Aerial crown-view tile of a tropical tree (Barro Colorado Island, Panama), acquired 20241216:
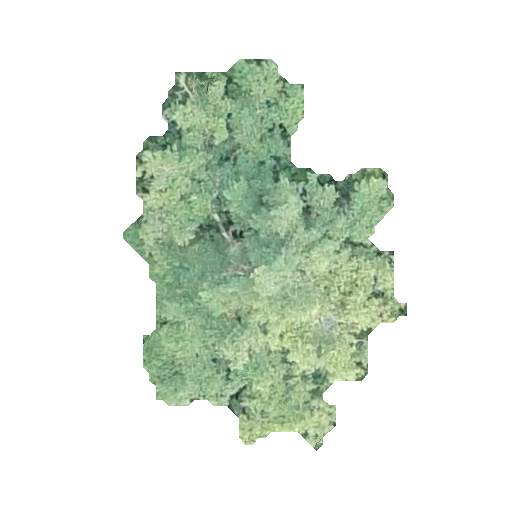
Species: Terminalia amazonia
GBIF accepted scientific name: Terminalia amazonica
Crown area: 102.348 m²